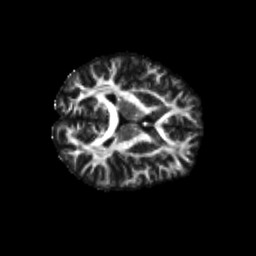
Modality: FA
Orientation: axial
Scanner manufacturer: siemens
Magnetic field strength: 3 T
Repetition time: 4.16 s
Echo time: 0.0806 s